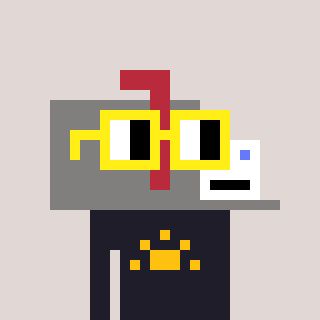
a pixel art character with square yellow glasses, a mailbox-shaped head and a grayscale-colored body on a warm background